Milling tool wear sample.
Tool blade image: 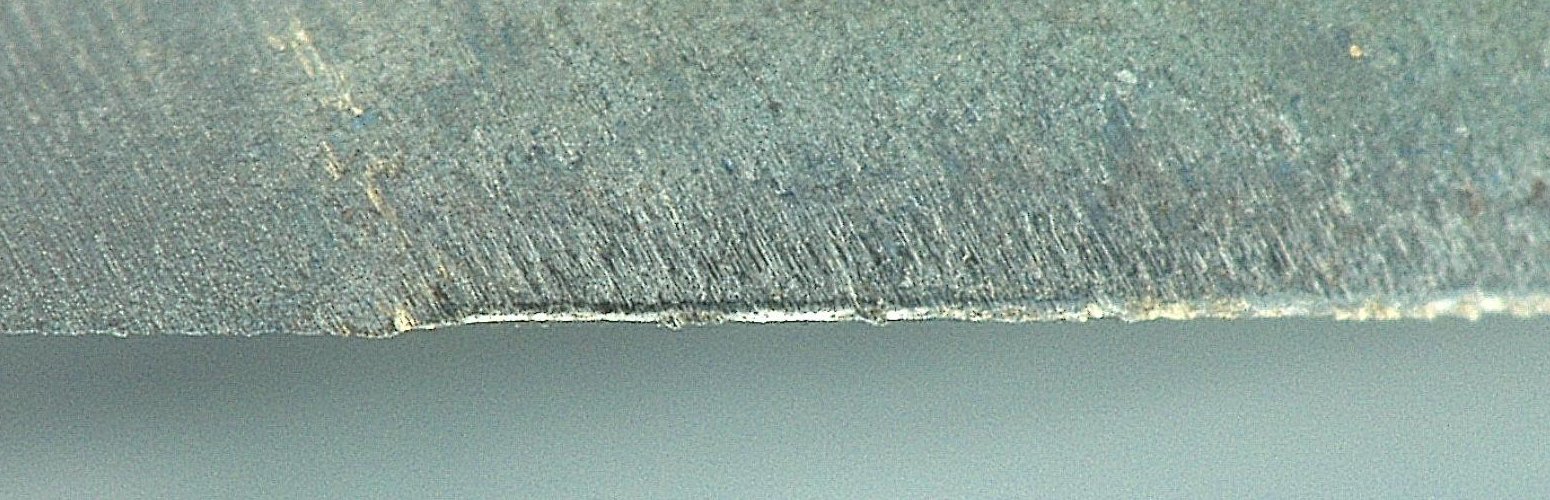
Chip image: 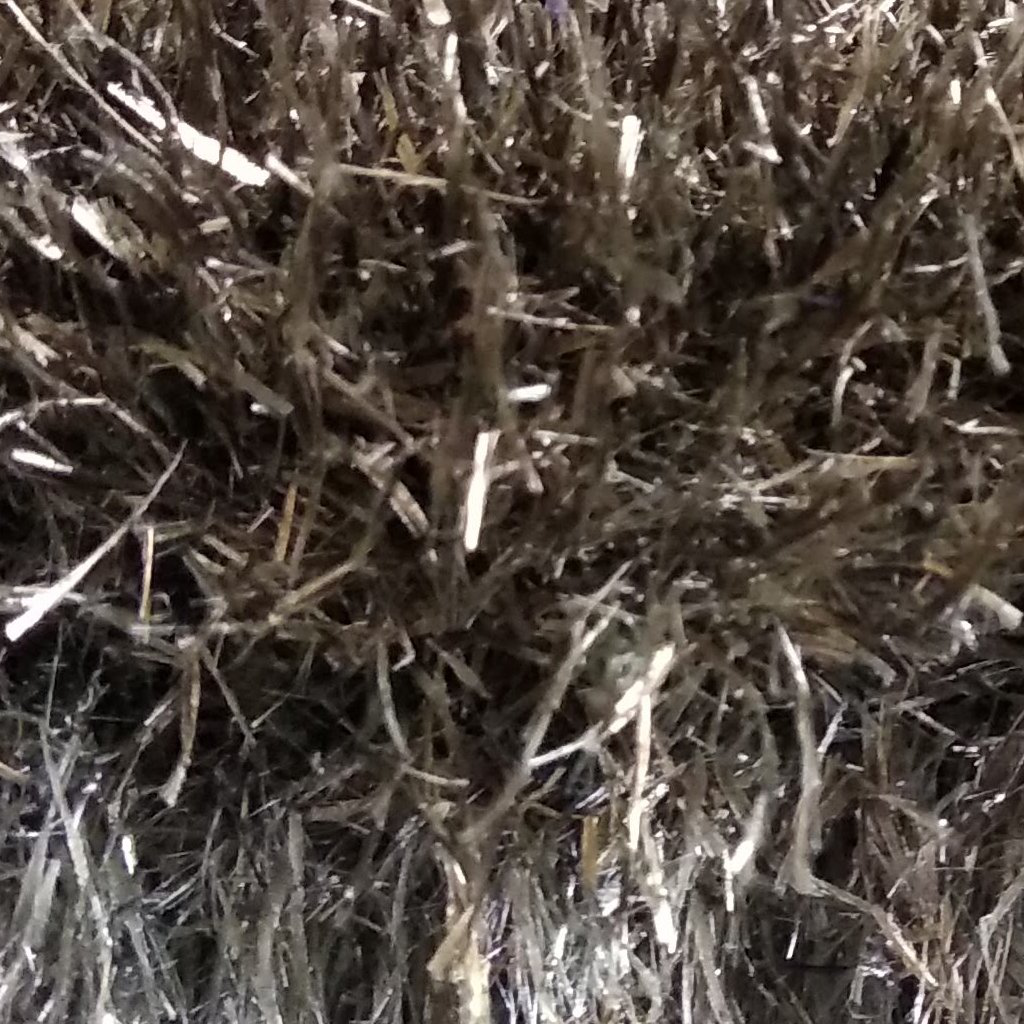
Workpiece image: 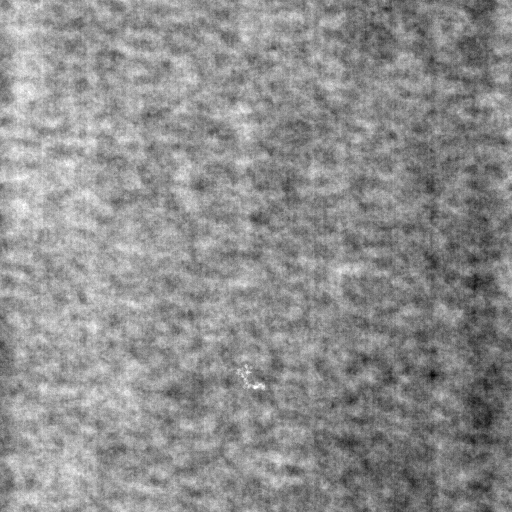
Tool wear state: sharp
Gaps: 13.97
Flank wear: 65.21
Overhang: 11.31
Force-signal Mel-spectrograms (X, Y, Z axes): 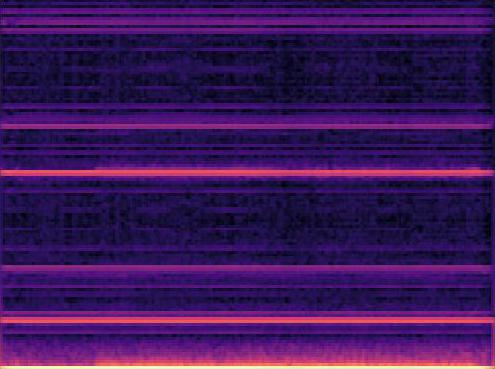 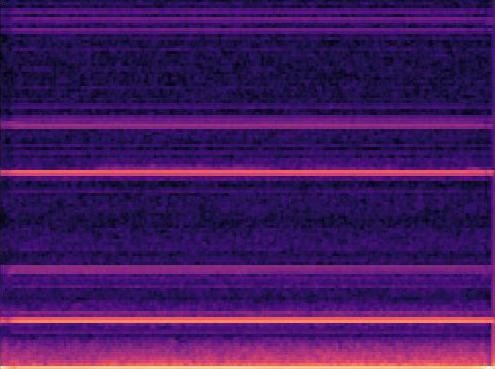 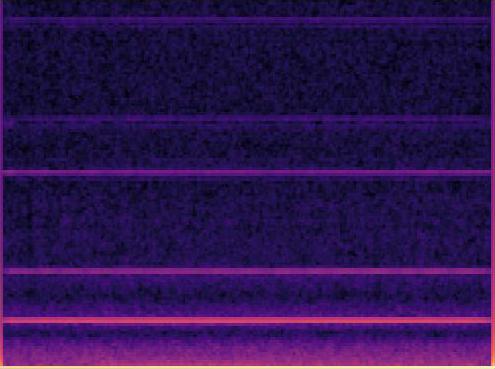
Force-signal scalograms (X, Y, Z axes): 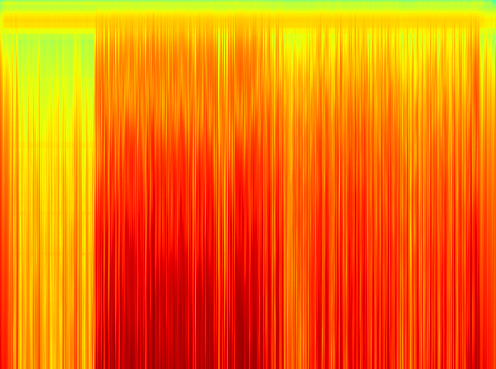 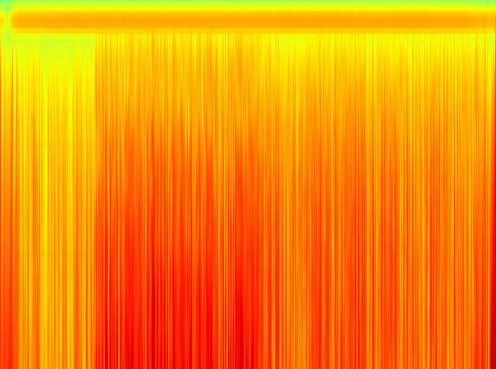 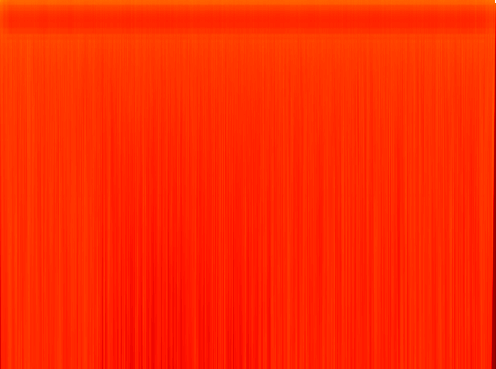
Force phase: steady_state_stabilization_wear